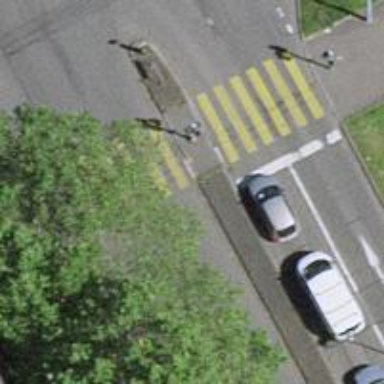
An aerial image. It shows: Road crossing with traffic signals and pedestrian island.